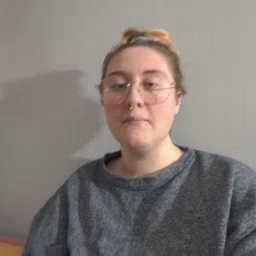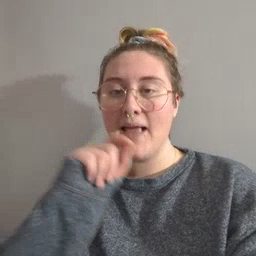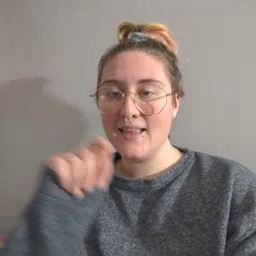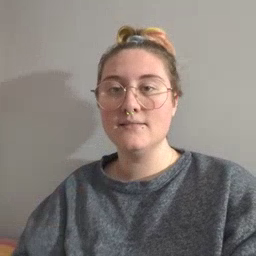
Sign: pen